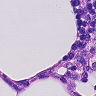
Metastatic tissue present: no